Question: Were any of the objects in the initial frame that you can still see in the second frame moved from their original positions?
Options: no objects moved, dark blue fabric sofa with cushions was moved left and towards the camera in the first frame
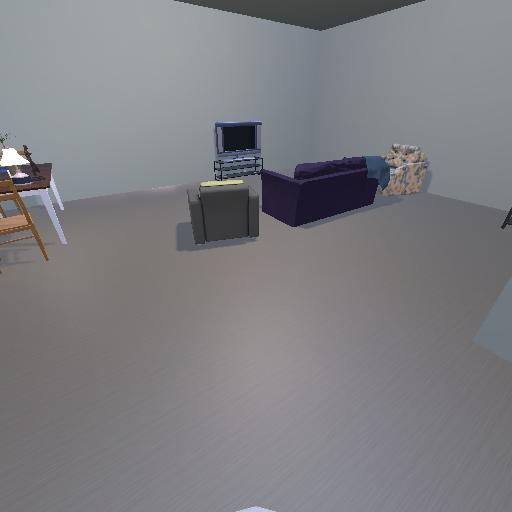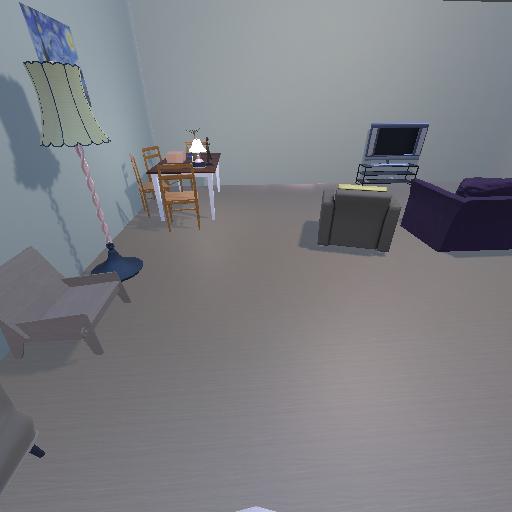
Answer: no objects moved